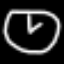
Label: clock